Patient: sex M, age 85
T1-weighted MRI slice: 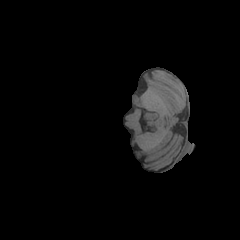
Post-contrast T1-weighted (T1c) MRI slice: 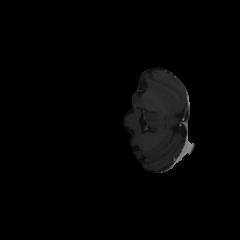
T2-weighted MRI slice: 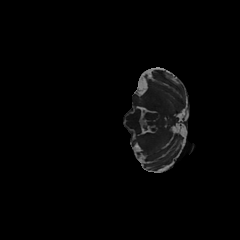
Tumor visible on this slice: no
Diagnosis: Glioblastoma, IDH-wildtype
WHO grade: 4